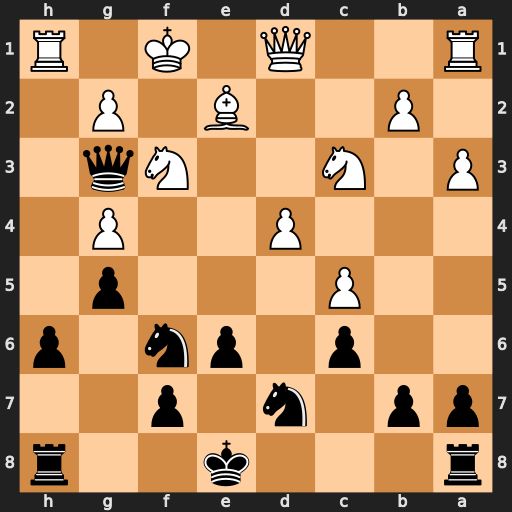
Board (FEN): r3k2r/pp1n1p2/2p1pn1p/2P3p1/3P2P1/P1N2Nq1/1P2B1P1/R2Q1K1R
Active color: b
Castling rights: kq
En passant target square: -
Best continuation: Nxg4 Ne4 Ne3+ Kg1 Qxg2#